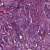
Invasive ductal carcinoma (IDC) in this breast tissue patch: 1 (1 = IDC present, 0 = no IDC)